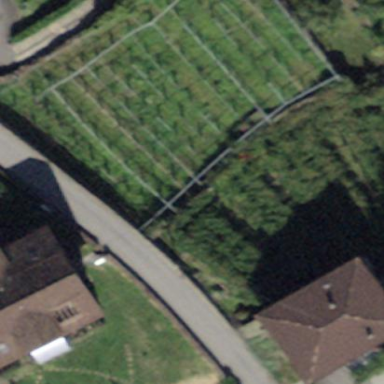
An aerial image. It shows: Vineyard growing grapes.